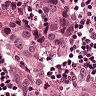
Metastatic tissue present: yes